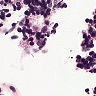
Metastatic tissue present: no